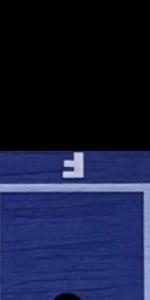
Label: Empty